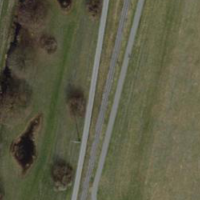
EUNIS habitat code: 25
Species observed at this site:
Knautia arvensis